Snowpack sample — Snodgrass Mountain, Crested Butte, Colorado (2/4/25, 12:06 PM MST)
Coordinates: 38.923, -106.968
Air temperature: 35 °F
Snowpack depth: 80 cm
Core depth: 60 cm
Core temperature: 32 °F
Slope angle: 14°, slope face: 78°
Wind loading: low
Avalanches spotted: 0
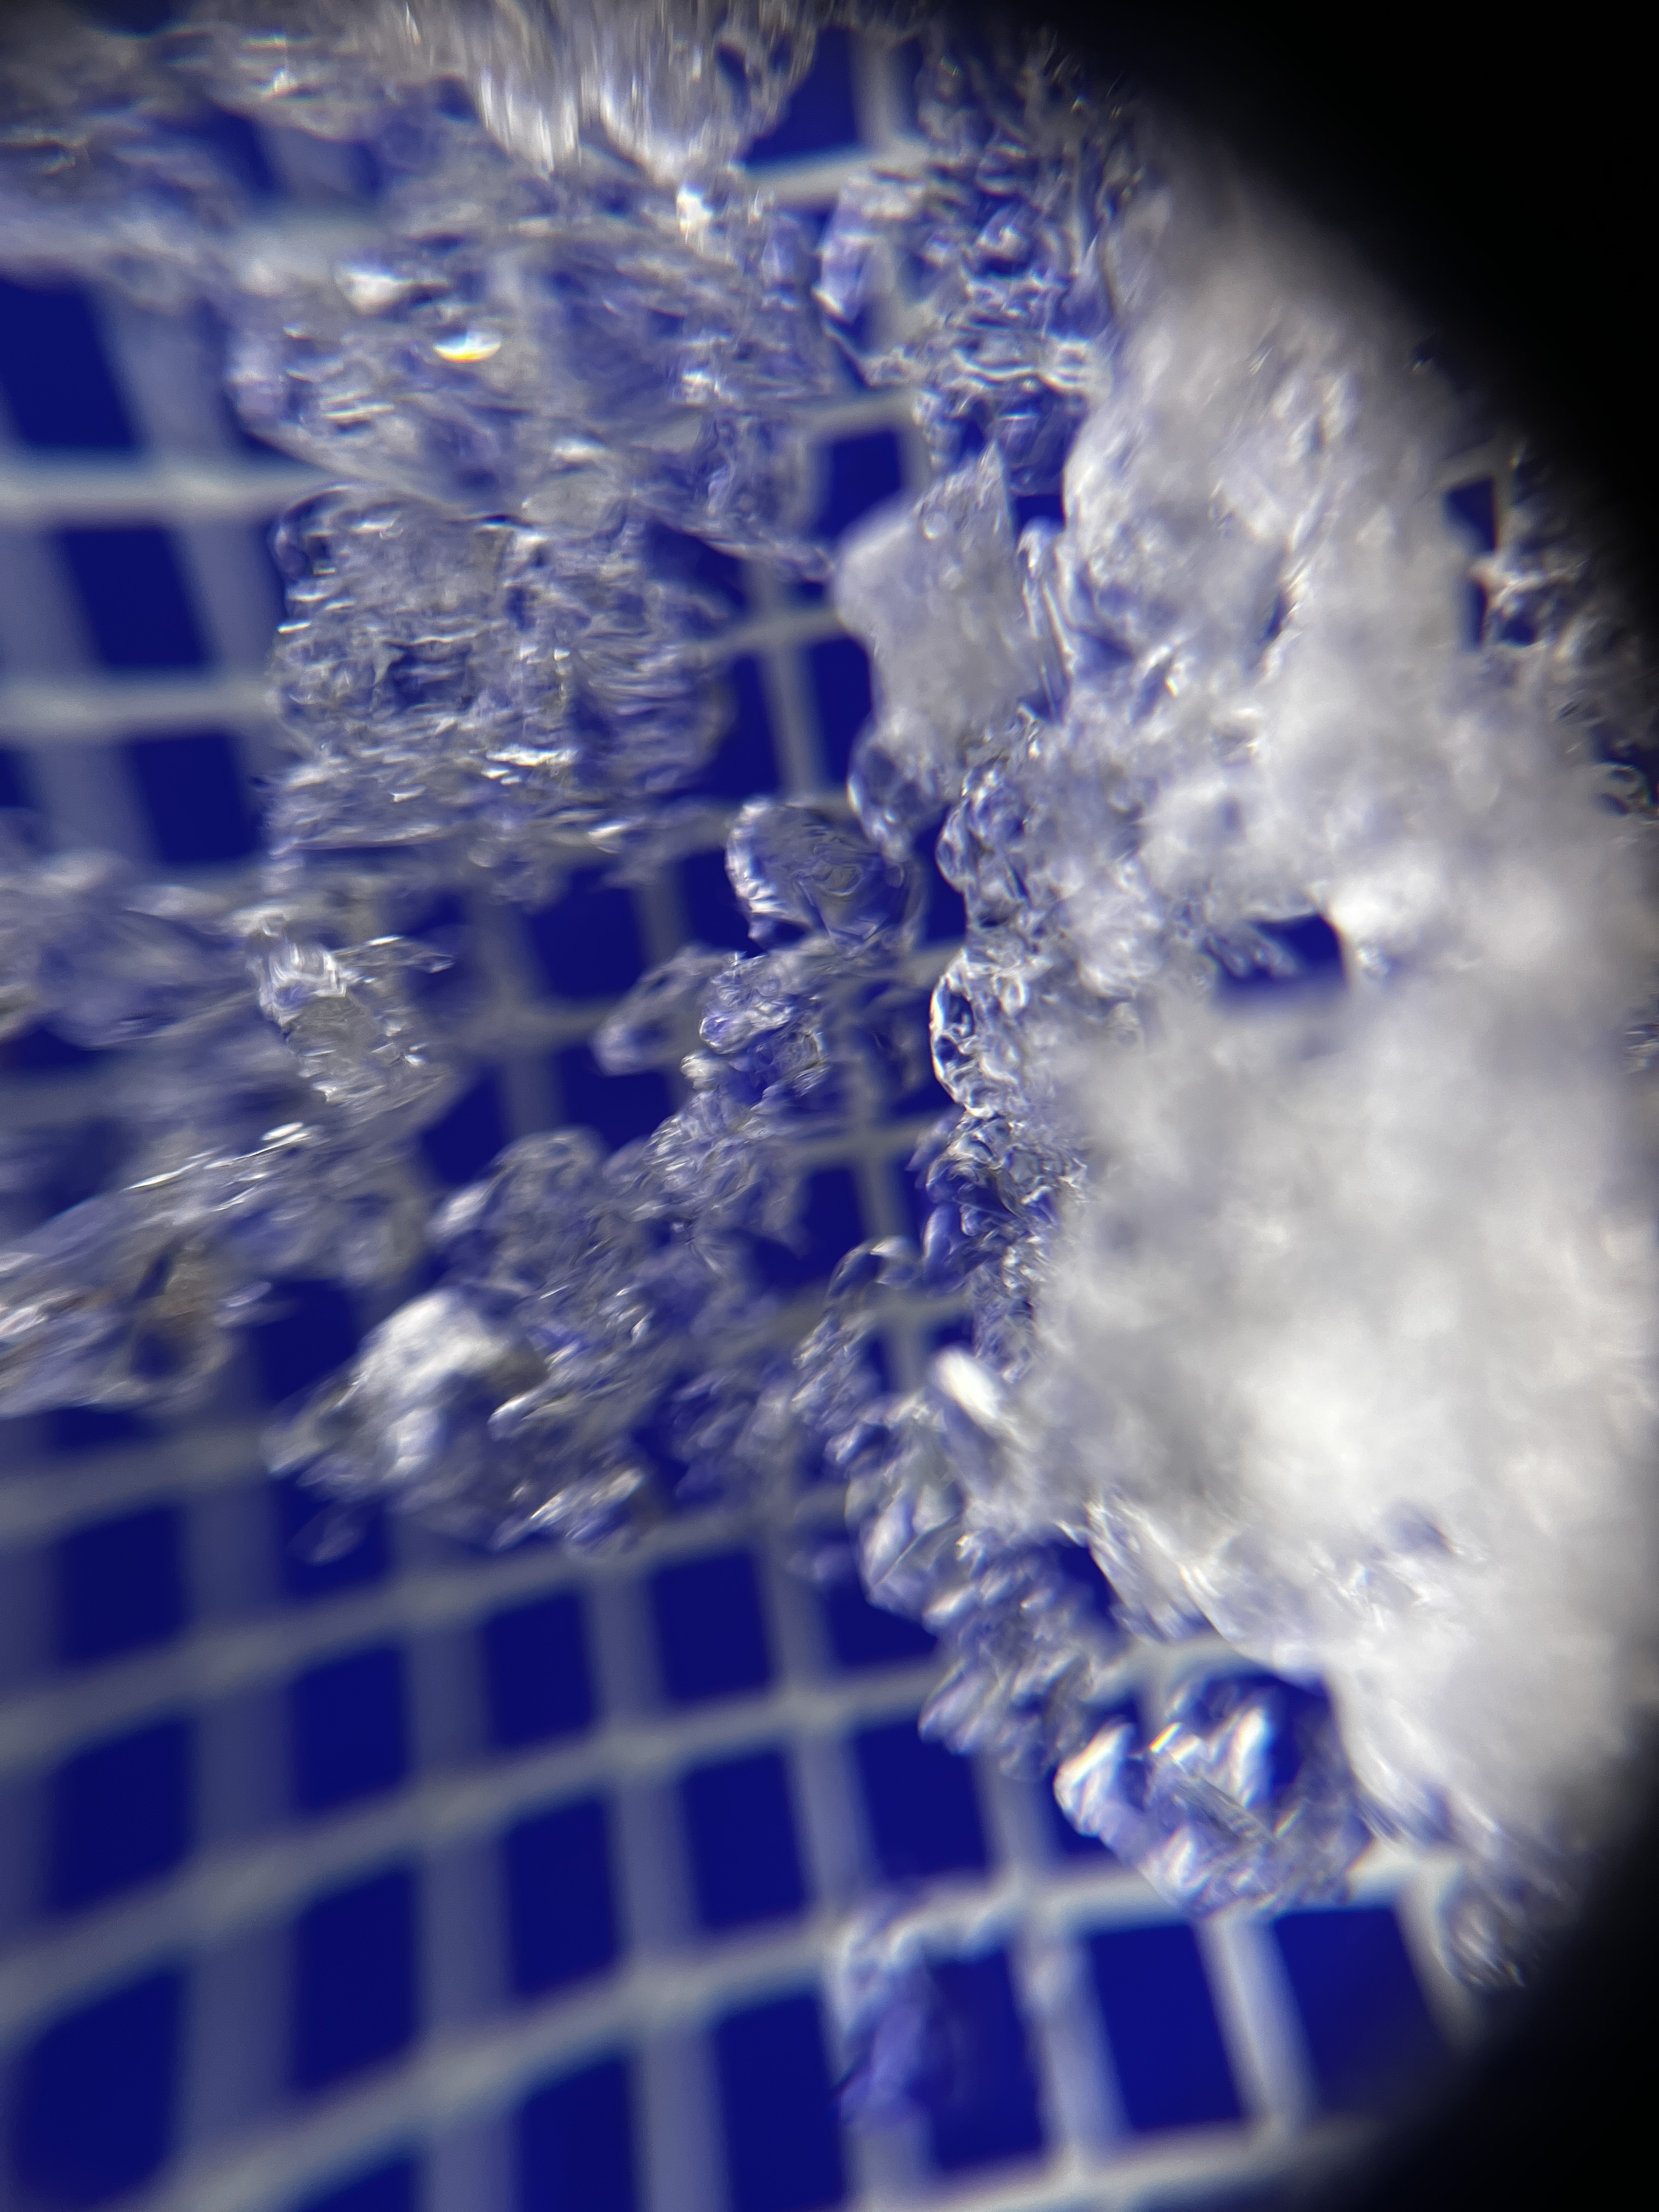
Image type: magnified_profile
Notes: No avalanches nearby, unusually warm weather for the last month reported by residents, Collected 25 yards from treeline